Field crop: maize
Growth stage: 2
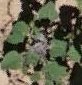
Species: chenopodium